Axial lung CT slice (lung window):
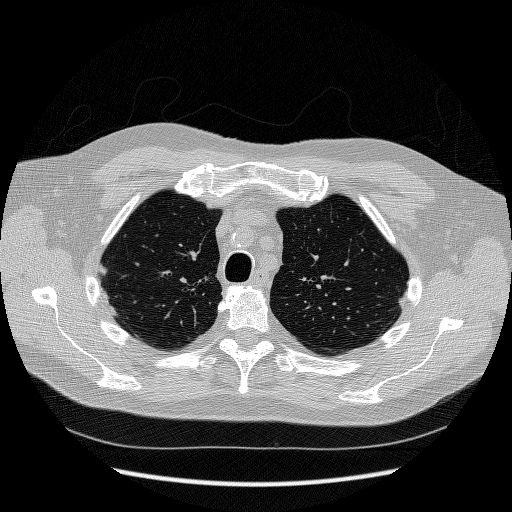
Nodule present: no